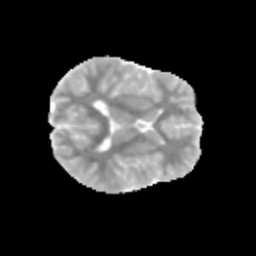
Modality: MD
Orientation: axial
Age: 11
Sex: female
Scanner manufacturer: siemens
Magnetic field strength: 3 T
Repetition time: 3.8 s
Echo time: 0.07 s